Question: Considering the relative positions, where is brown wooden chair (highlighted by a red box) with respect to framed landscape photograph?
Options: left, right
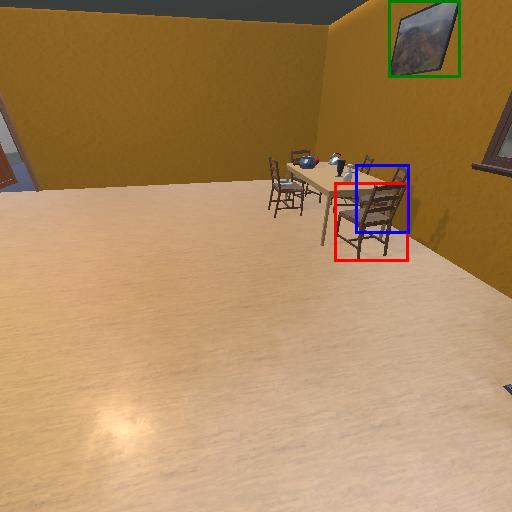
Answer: left